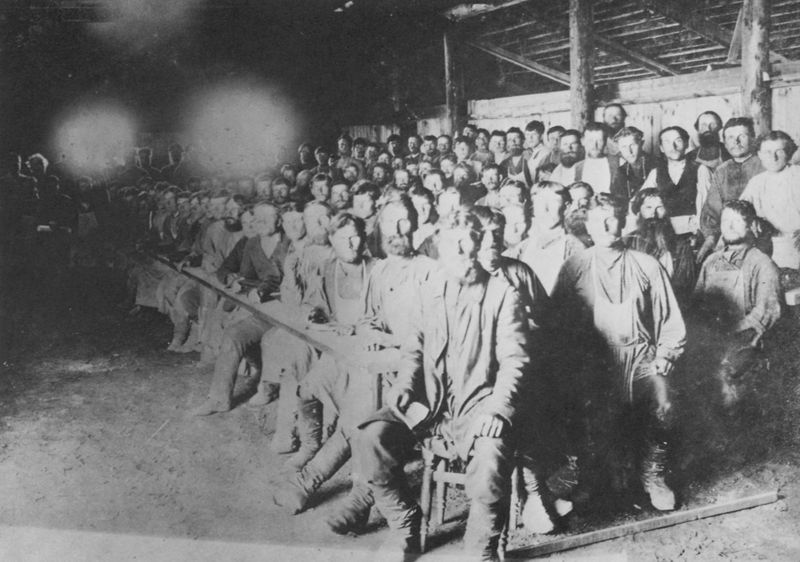
Titel: Arbeiter einer Wolga-Dampfschifffahrtsgesellschaft
Künstler: Russischer Photograph
Standort: Paris
Institution: Librairie de Sialsky
Schlagwörter: dunkel, gruppe, schatten, weiß, dreieck, menschen, sitzen, abend, grau, hell, holz, köpfe, lampen, licht, männer, nacht, raum, schwarz, stühle, säulen, tisch, dach, haus, versammlung, bart, bärte, arm, boden, mantel, personen, theater, schuppen, schürze, fußboden, tribüne, schürzen, silhouette, beleuchtung, saal, scheinwerfer, arbeiter, balken, bohlen, leuchten, halle, foto, fotografie, photographie, blenden, scheune, schwarzweiss, stiefel, holzdecke, gruppenbild, photo, flecken, beleuchtet, gefangene, sammlung, fotographie, baracke, landarbeiter, fehler, sitzreihen, bohle, nadar, überbelichtet, arbeitslager, fotog, arbeitskleidung, bergleute, holzvau, massenaufnahme, schüze, untertage